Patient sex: M
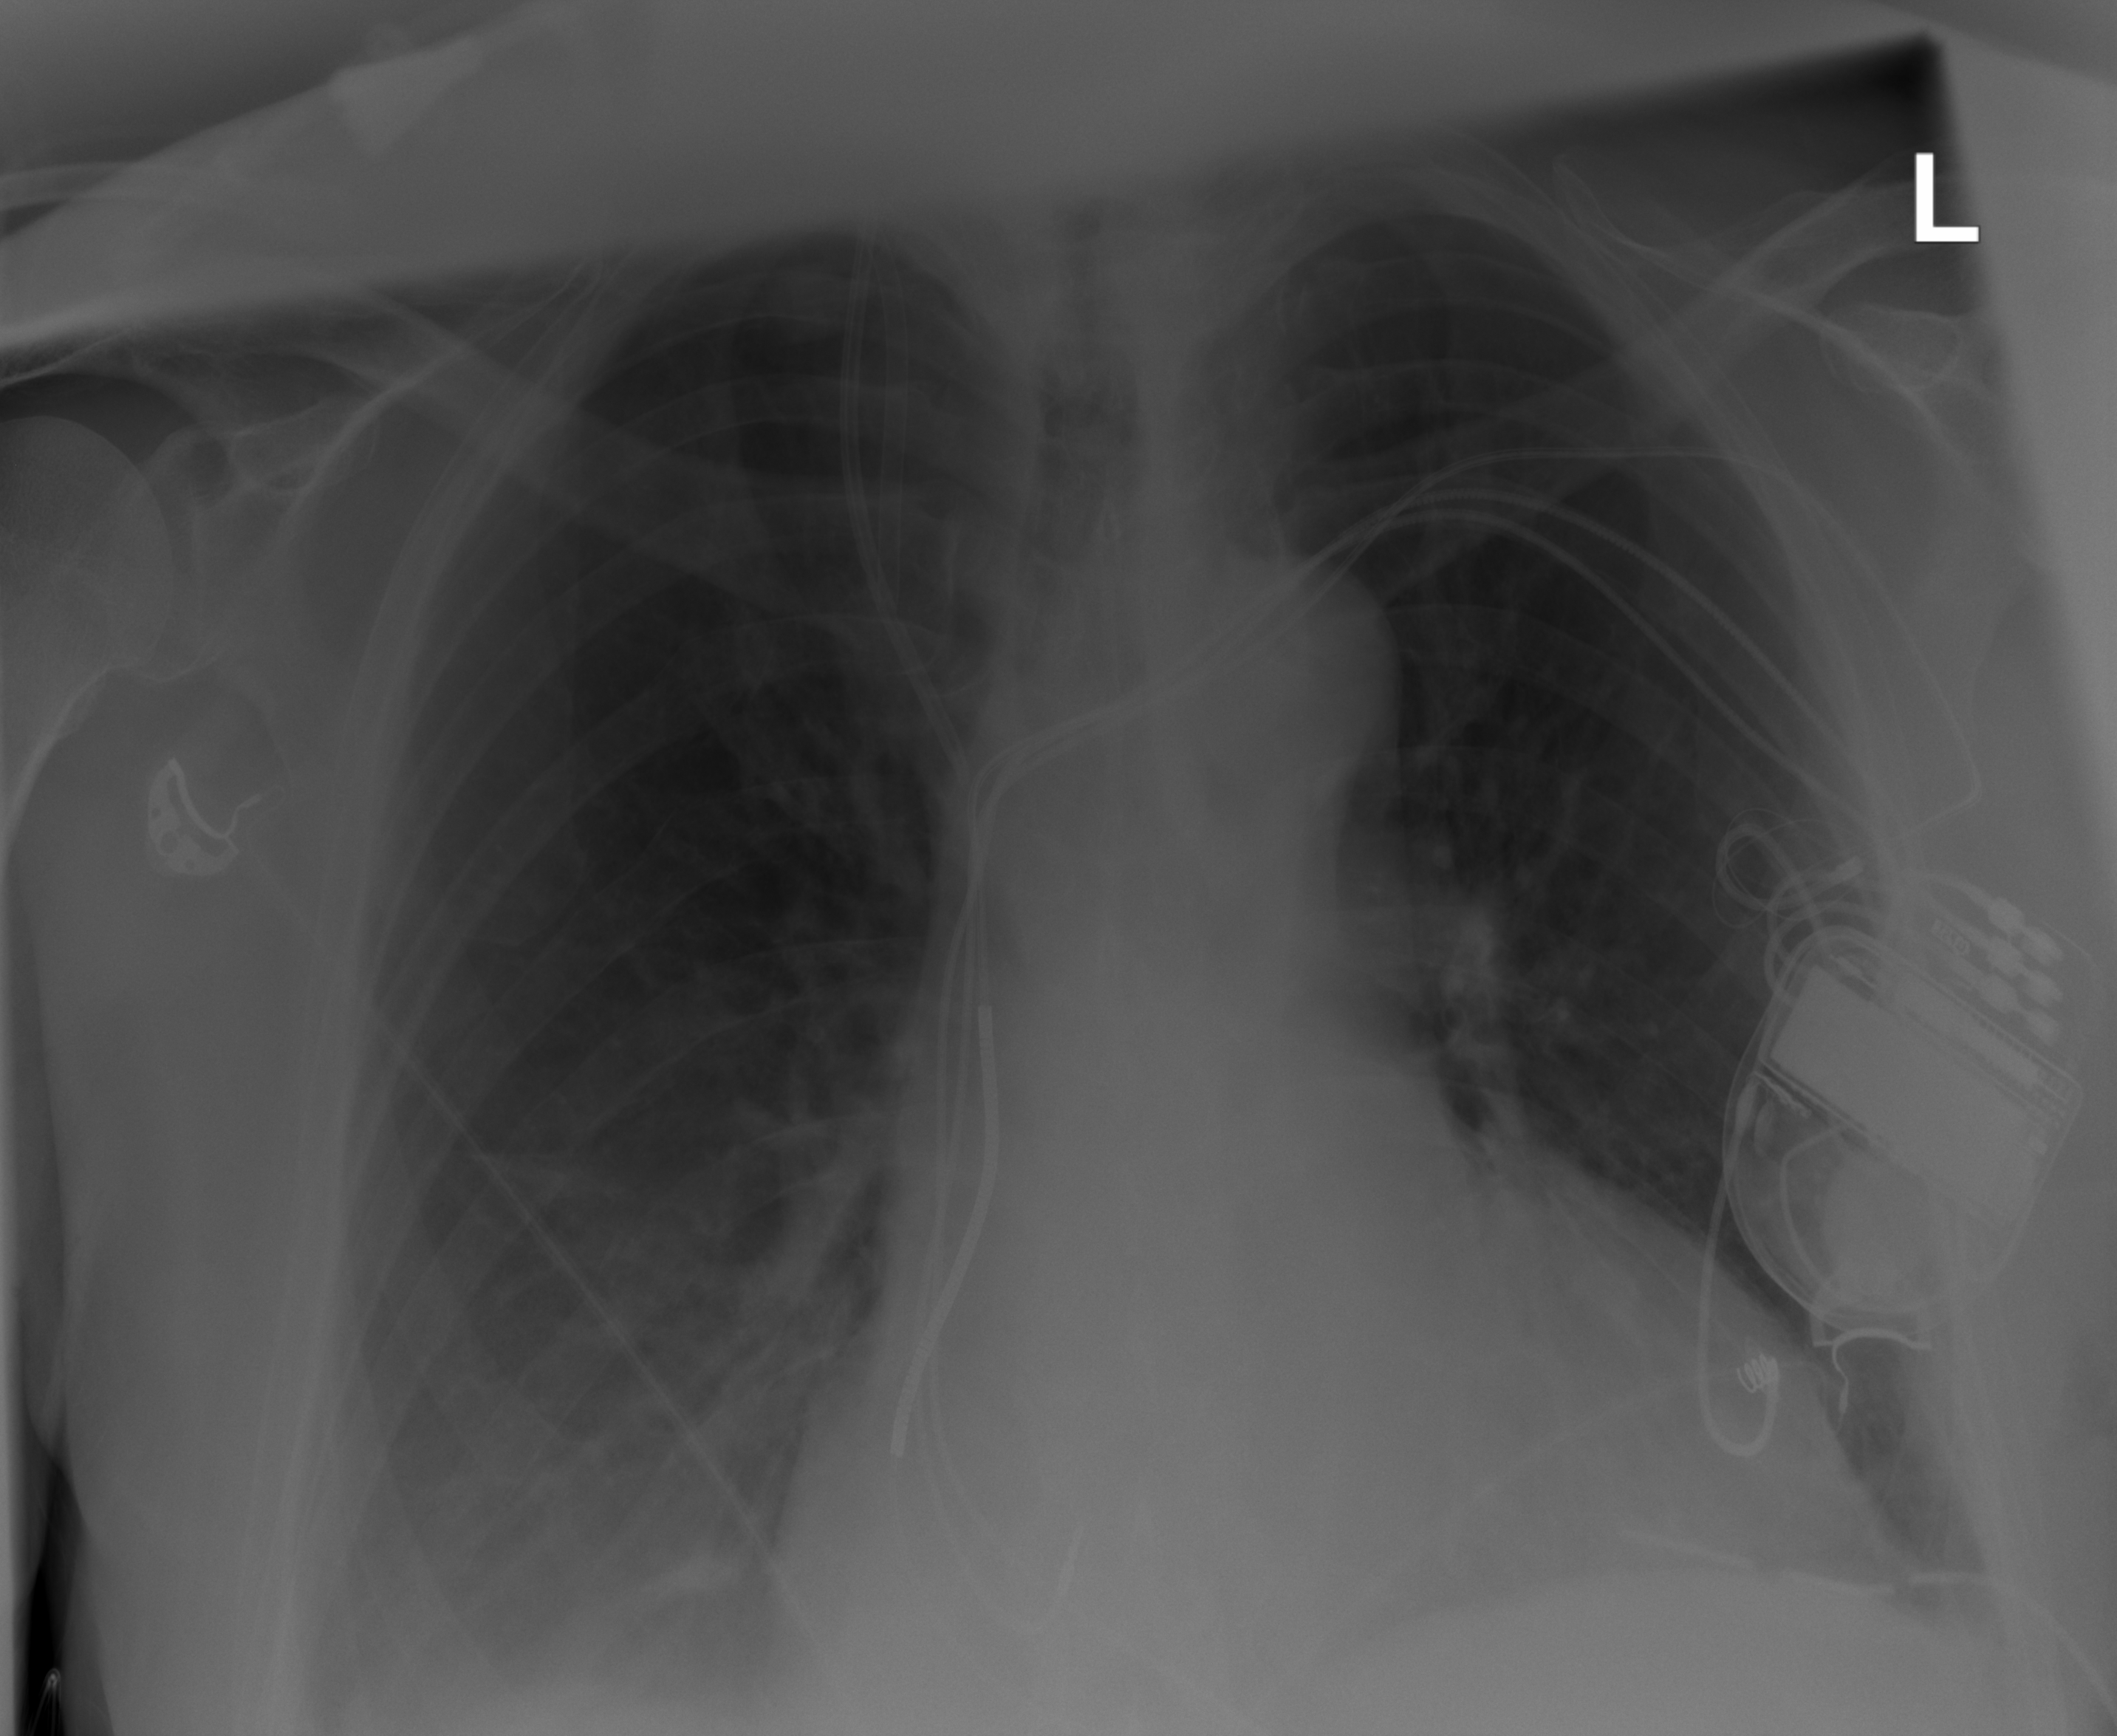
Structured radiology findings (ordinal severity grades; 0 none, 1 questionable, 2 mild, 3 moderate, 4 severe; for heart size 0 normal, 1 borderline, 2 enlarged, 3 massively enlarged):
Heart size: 2
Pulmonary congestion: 0
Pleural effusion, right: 2
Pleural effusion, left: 2
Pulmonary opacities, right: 0
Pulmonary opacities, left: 0
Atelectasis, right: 2
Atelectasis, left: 2